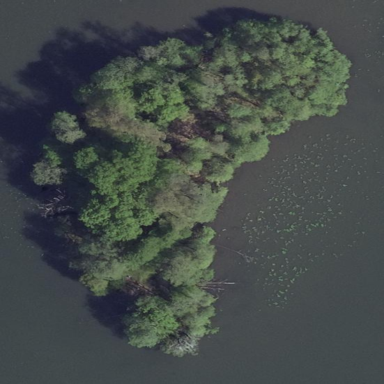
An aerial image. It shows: Islet covered with woodland.